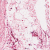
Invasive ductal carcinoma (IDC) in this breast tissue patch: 0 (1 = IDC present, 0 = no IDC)